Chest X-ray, PA view. Patient: 49 years old, sex M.
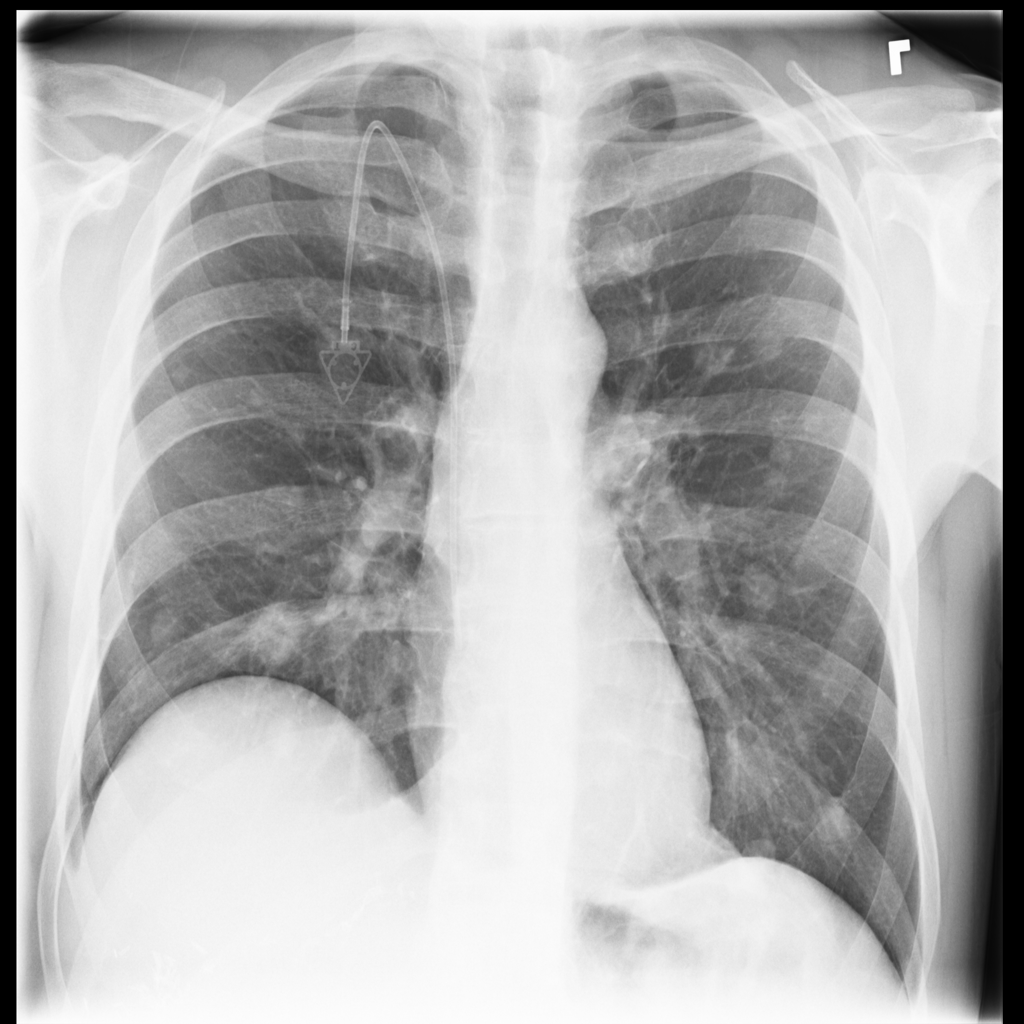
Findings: Nodule